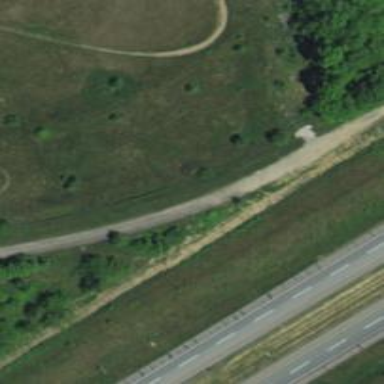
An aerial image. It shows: Track road.